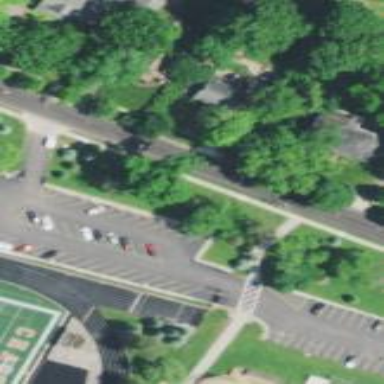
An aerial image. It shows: Parking area.